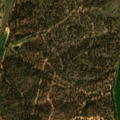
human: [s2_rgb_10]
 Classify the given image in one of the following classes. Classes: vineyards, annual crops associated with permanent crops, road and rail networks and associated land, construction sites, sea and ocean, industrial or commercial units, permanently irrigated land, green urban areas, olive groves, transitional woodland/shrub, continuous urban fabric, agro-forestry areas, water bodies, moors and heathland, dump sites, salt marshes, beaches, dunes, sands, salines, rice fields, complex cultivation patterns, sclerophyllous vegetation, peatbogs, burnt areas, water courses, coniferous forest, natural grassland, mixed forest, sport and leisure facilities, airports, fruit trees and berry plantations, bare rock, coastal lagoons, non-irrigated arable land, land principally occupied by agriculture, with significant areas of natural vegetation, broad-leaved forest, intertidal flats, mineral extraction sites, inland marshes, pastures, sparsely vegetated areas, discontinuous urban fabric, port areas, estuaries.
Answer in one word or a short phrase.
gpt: complex cultivation patterns, agro-forestry areas, transitional woodland/shrub